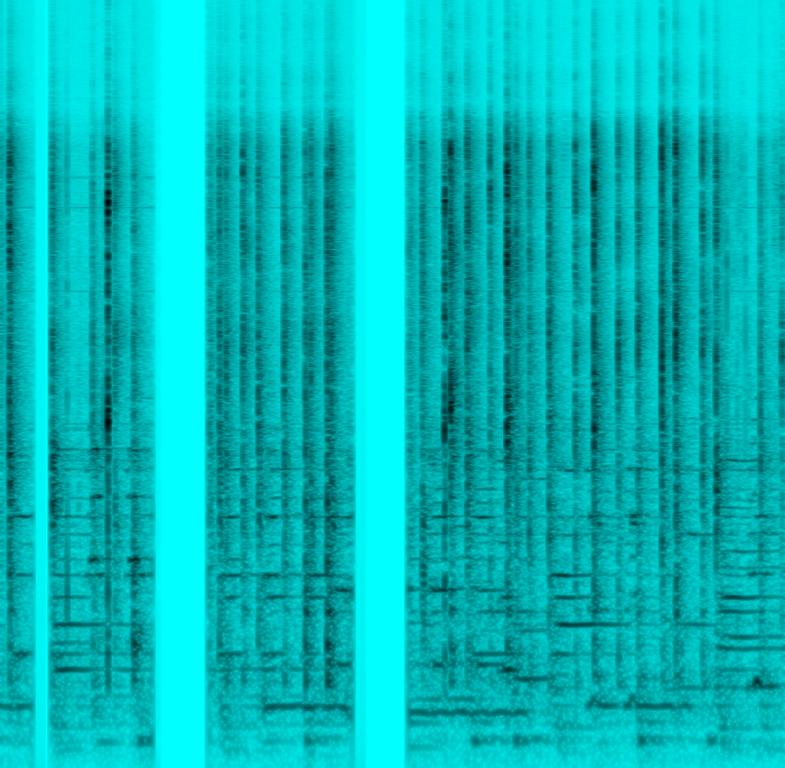
The Classical music features a happy sounding piano chord progression and happy woodwind instrument, followed by rhythmic shoe tapping foley effect. you could tell that the music is played on speakers, while the foley artist is trying to sync the shoe tapping to the scene. Judging by the audio cutouts and mono sound, you could tell that it is an old, low quality, recording.